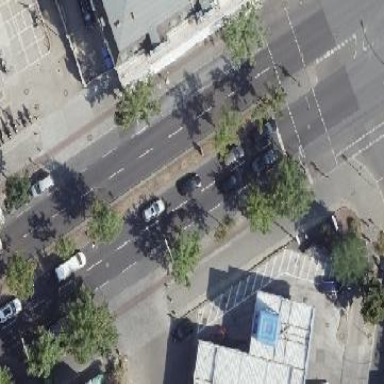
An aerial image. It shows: Parking lane.